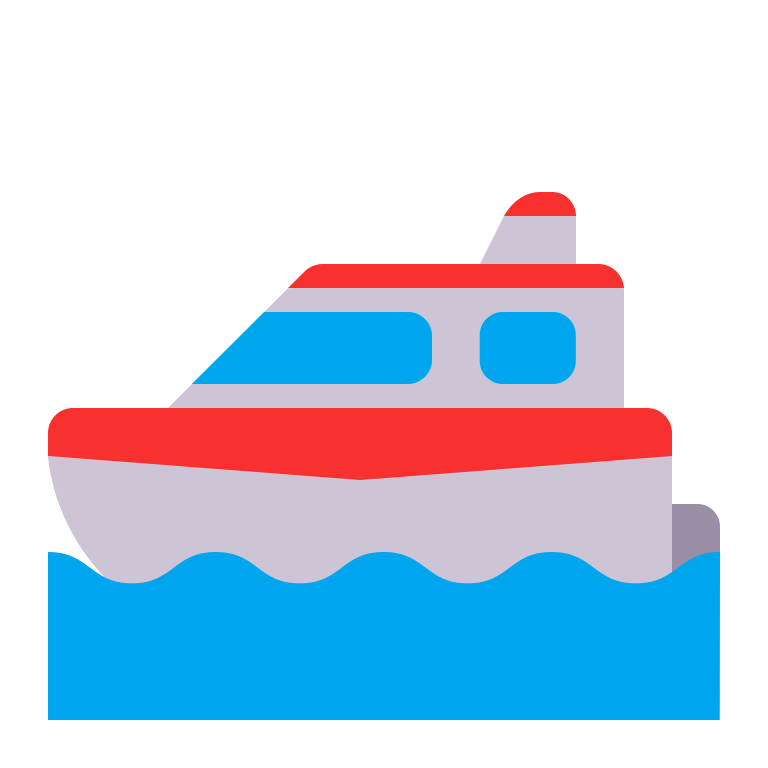
motor boat flat